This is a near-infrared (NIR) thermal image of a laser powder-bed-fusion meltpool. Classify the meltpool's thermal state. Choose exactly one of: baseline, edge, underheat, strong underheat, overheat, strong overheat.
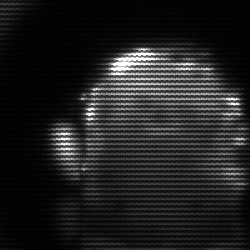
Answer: baseline